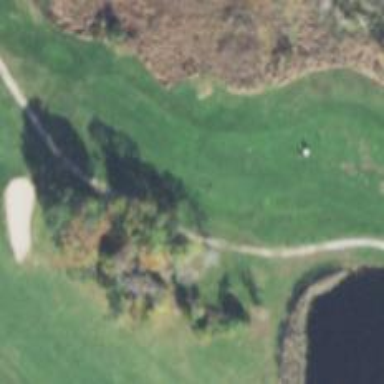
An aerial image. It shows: View of golf hole.